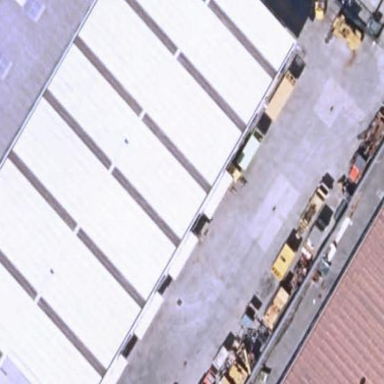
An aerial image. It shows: Industrial building.